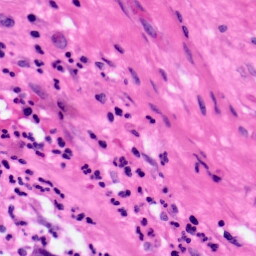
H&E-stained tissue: Pancreatic